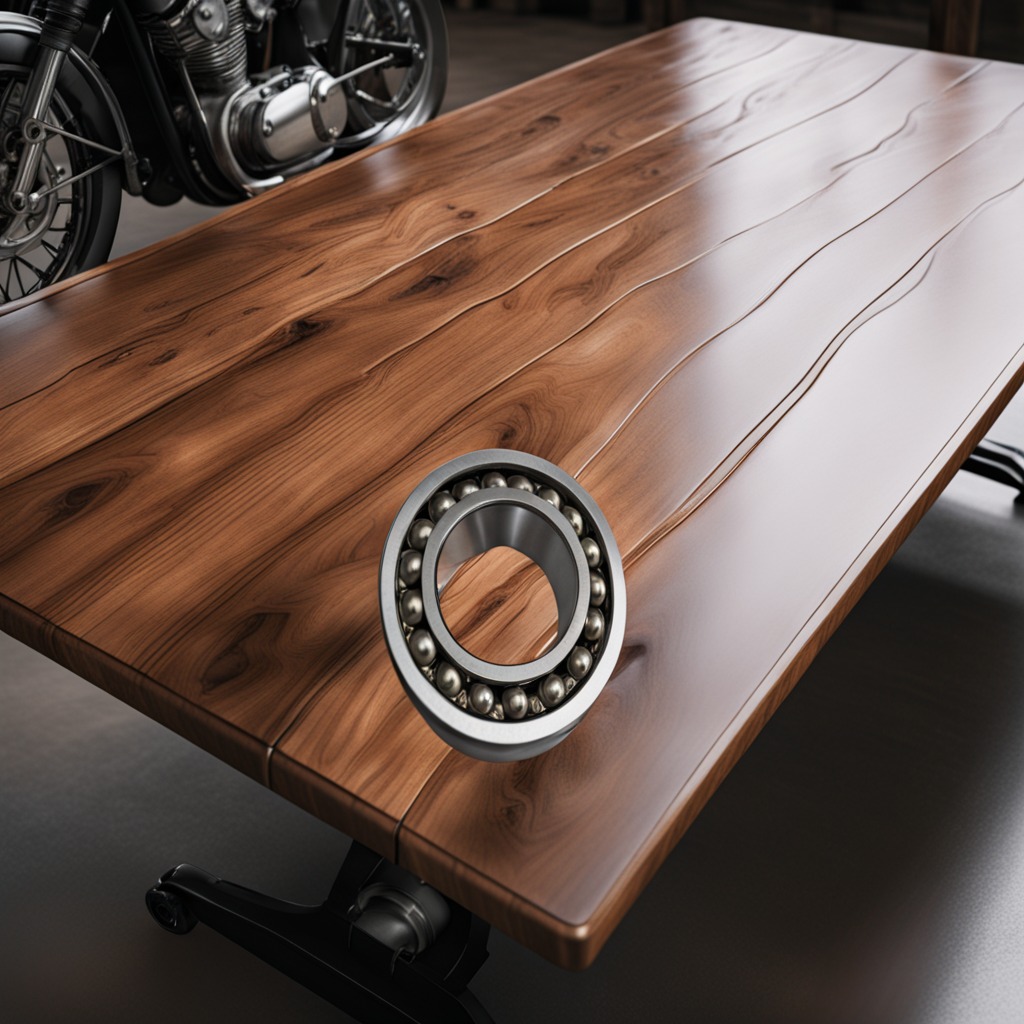
A metal ball bearing is lying on an oil-spilled wooden table in a vintage motorcycle garage.